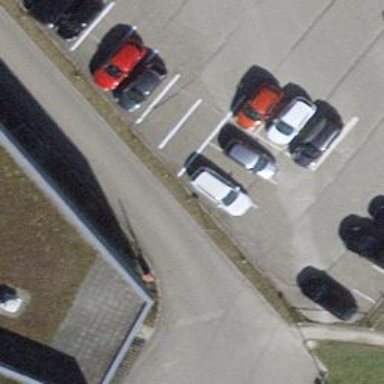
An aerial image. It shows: Lift gate barrier.